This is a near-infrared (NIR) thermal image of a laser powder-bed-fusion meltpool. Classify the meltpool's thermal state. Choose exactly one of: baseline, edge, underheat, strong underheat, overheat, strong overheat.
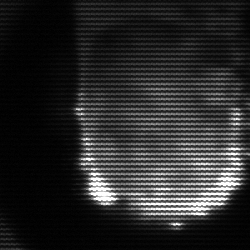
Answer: baseline